Question: I'm new to <URL> and just learning it. One of my first project is right here in Github:
<URL>
It's very easy client/server app build when reading various tutorials. Actually it contains 3 project: Server, Client and Shared.
- 'WebSocket'- 'WebSocket''SimpleChatMessage''Json'- Shared is project-container for 'SimpleChatMessage' class definition.Both project (Client and Server) must include the 'Shared' project to correctly use 'SimpleChatMessage' class. I followed the specs on <URL> site and I see that Shared project correctly listed in list of all packages.The problem is that Shared project strangely does not bring any classes with it. It just sits there empty. Here is the screenshot:Inside the Client project the 'import' directive working like this:'''
import 'package:DartSimpleChat_Shared/SimpleChatShared.dart';
'''
What I'm doing wrong ? And why my local package does not bring actual classes with it ?I'm using:- - -
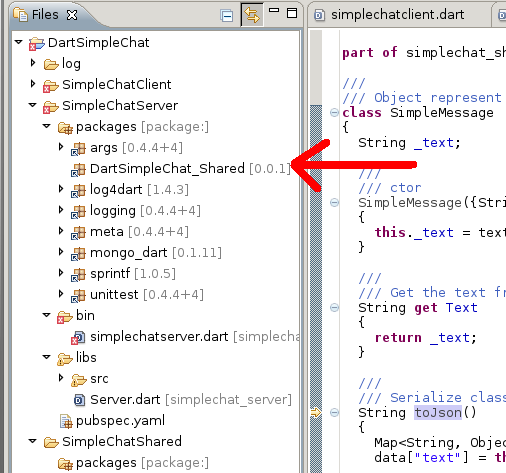
Answer: It looks like that editor is not showing files for path dependencies. Once 'pub install' done, your project seems not to have errors (except the mix between 'SimpleChatMessage' and 'SimpleMessage').